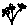
Label: flower